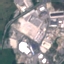
Label: Industrial